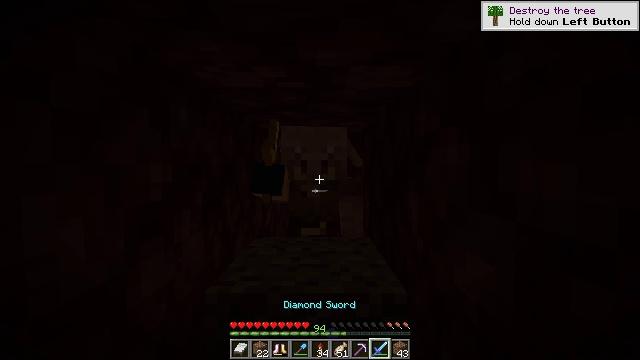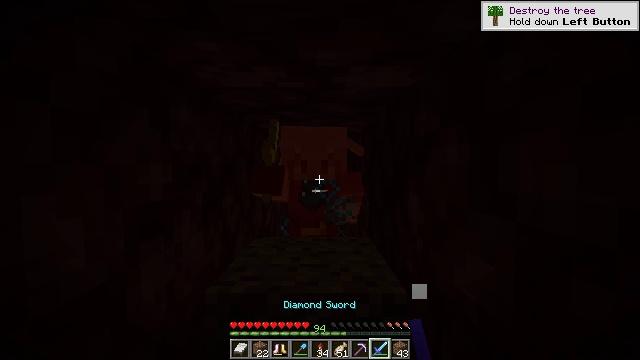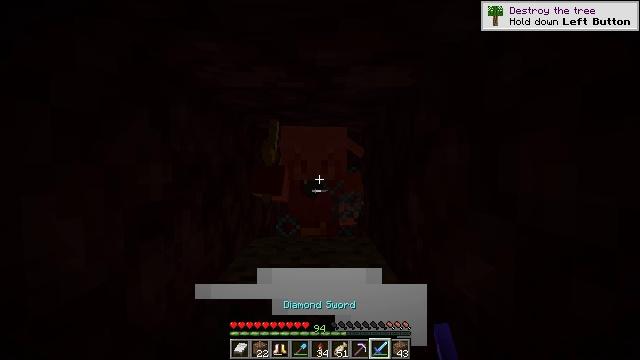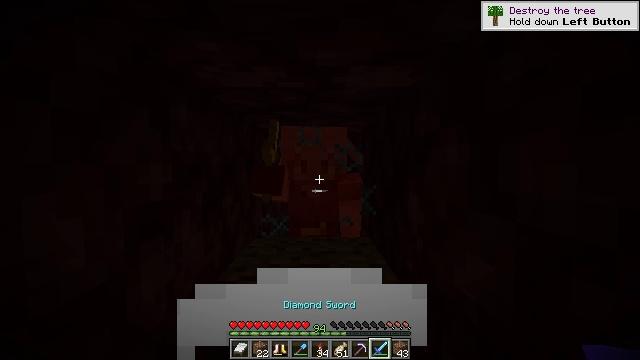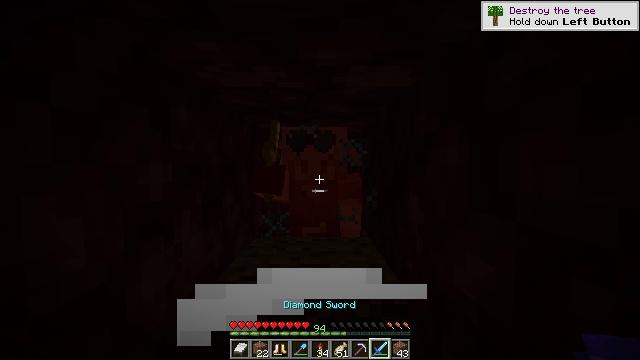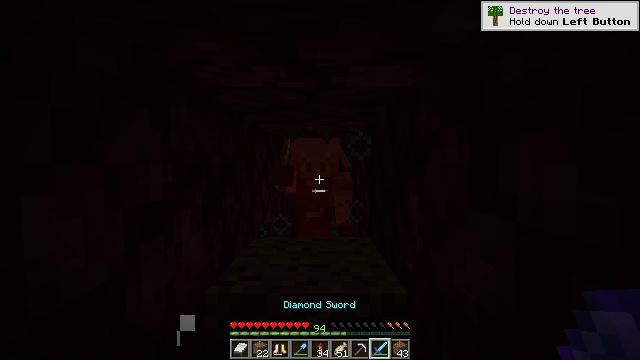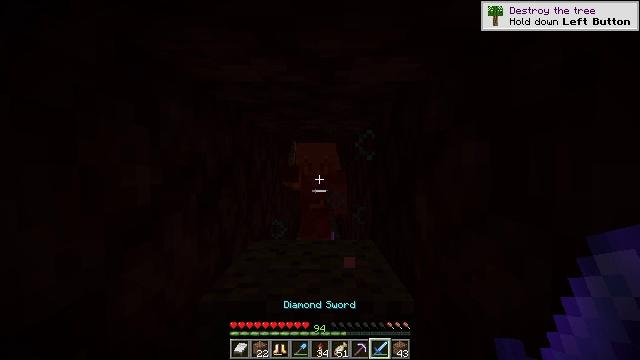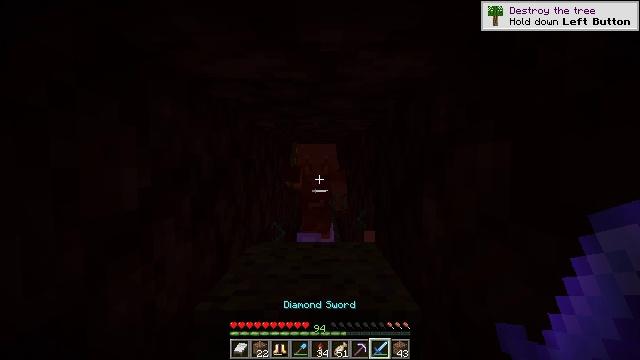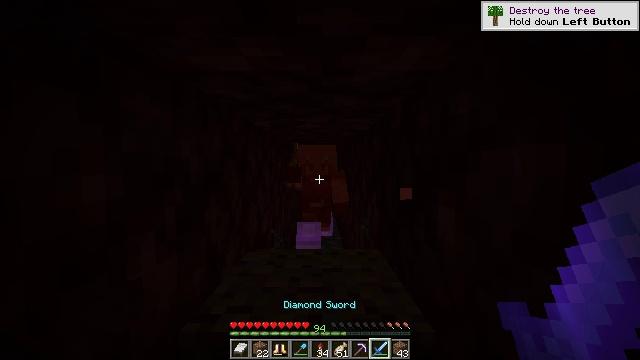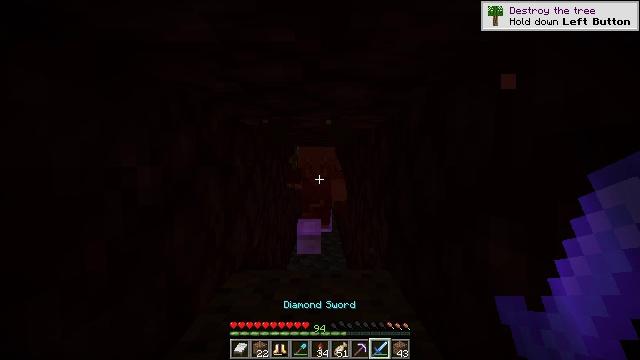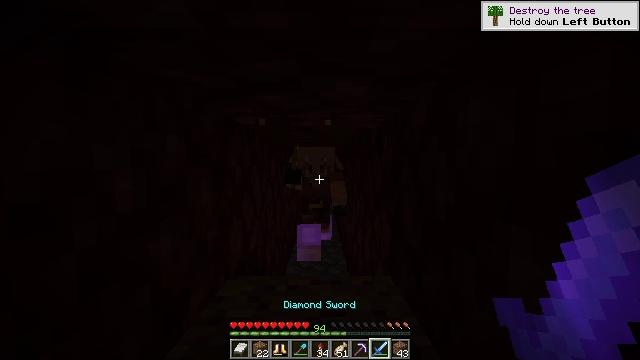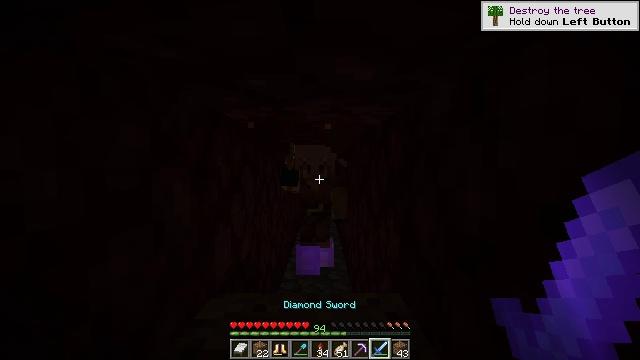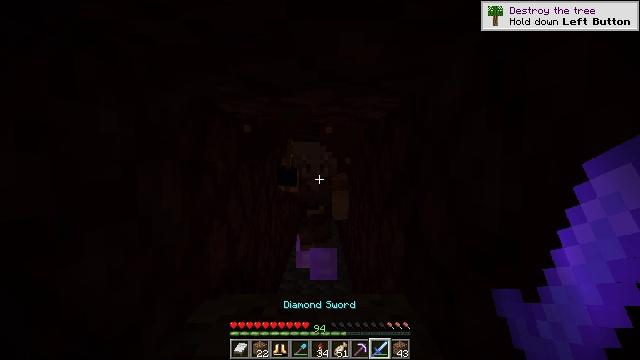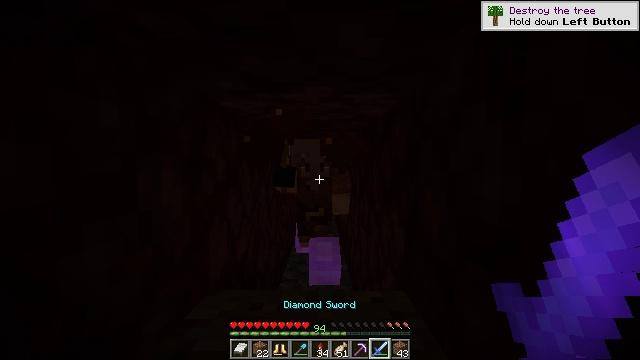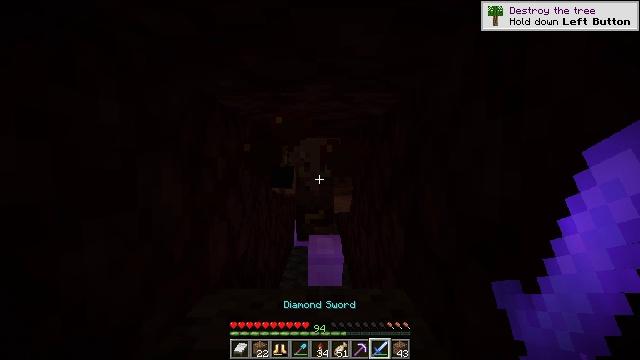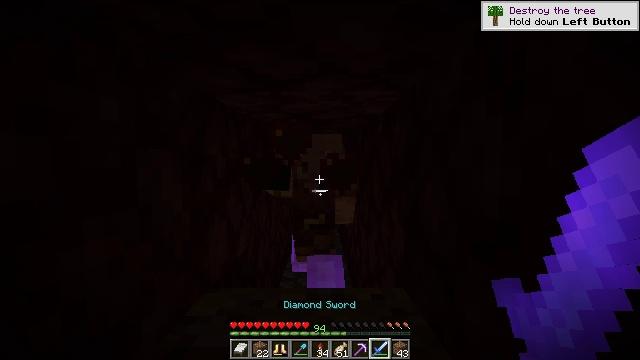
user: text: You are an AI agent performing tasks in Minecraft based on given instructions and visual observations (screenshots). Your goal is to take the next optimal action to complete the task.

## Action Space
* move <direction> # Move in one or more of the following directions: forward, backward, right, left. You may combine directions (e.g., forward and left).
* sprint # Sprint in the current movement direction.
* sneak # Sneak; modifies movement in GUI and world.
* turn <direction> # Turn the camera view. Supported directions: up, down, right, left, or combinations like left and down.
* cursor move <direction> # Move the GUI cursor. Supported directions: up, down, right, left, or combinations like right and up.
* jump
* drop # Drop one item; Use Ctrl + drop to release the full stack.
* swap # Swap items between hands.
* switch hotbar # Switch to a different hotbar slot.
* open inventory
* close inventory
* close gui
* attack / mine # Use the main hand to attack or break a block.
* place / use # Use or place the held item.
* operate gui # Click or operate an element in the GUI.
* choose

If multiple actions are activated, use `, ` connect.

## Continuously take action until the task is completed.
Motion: motion action
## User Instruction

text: Fight the piglin.
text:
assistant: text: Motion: no_op
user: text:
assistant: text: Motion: no_op
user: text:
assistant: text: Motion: no_op
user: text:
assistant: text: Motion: no_op
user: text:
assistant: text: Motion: no_op
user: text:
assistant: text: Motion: move forward
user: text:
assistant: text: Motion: move forward
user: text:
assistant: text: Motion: move forward
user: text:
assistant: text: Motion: move forward
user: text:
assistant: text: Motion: move forward
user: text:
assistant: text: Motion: no_op
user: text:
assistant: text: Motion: no_op
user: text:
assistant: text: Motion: no_op
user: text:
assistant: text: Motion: no_op
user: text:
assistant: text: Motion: no_op
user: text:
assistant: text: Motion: no_op
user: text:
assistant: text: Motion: no_op
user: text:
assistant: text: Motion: no_op
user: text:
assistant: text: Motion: attack / mine
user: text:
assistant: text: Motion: attack / mine
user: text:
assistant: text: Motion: attack / mine
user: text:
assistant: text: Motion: attack / mine
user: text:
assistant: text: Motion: no_op
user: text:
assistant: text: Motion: no_op